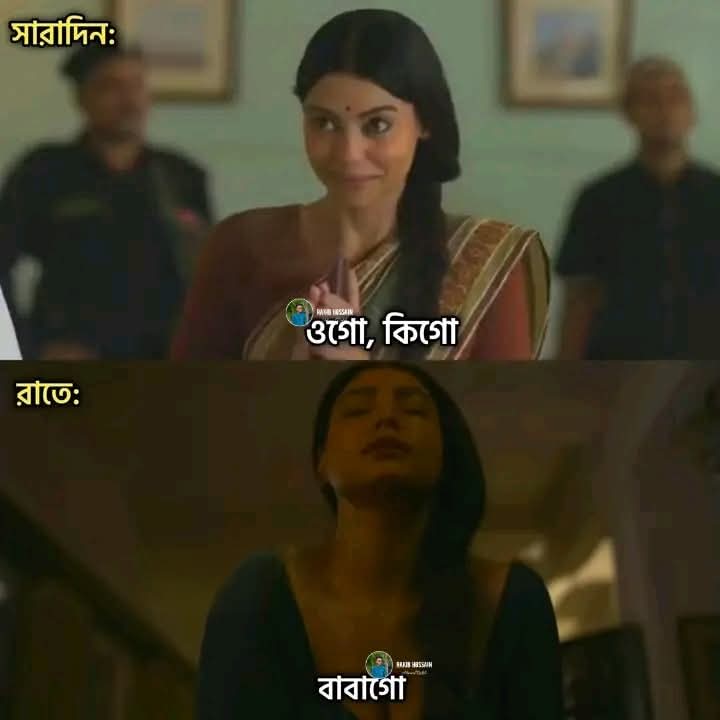
Text: সারাদিন:
ওগো, কিগো
রাতে:
বাবাগো
Label: Non Hate